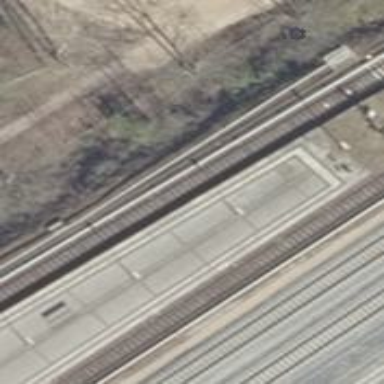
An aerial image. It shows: Railway signal.